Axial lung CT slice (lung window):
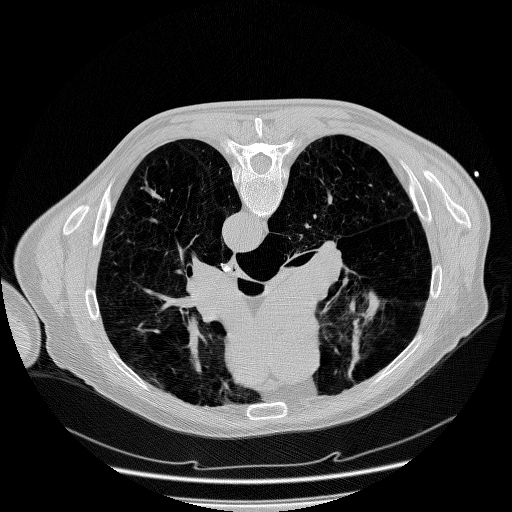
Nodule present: no